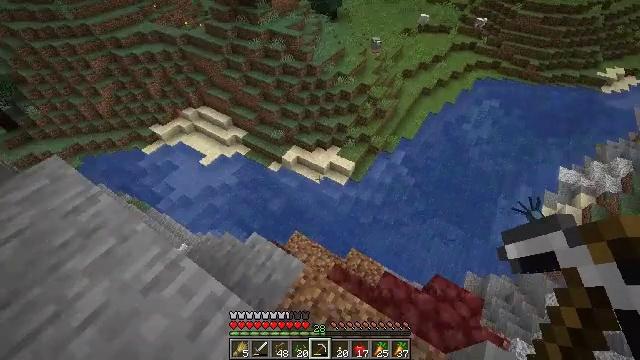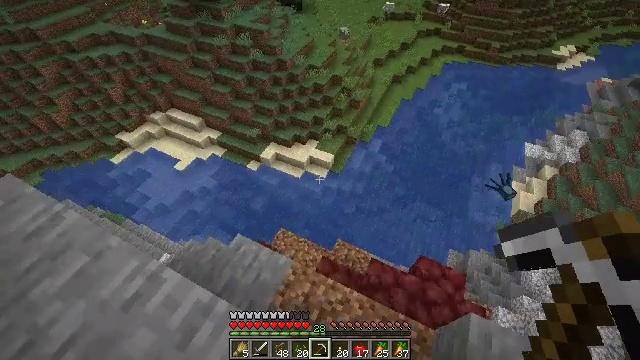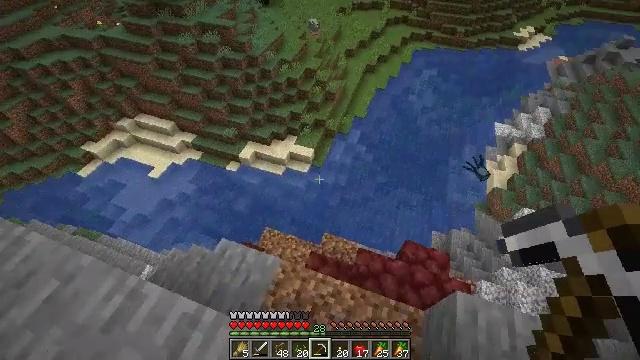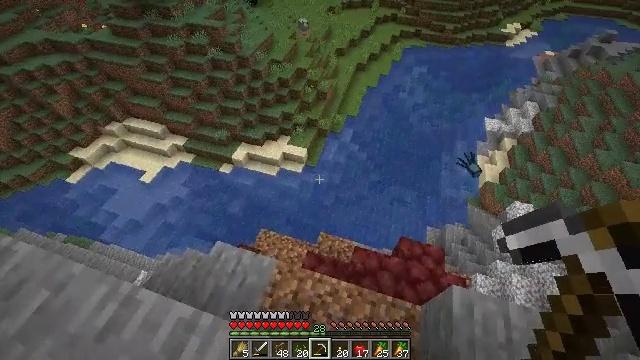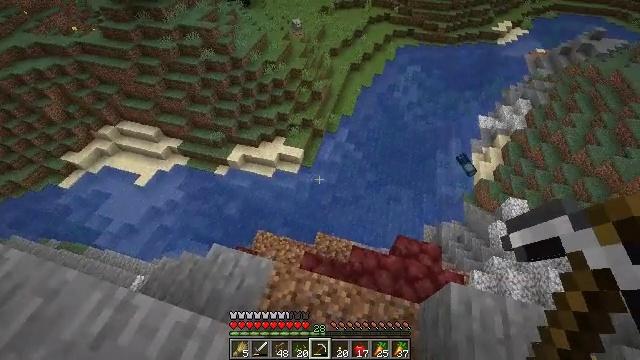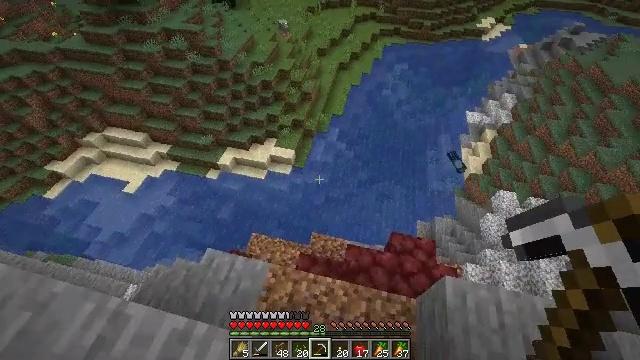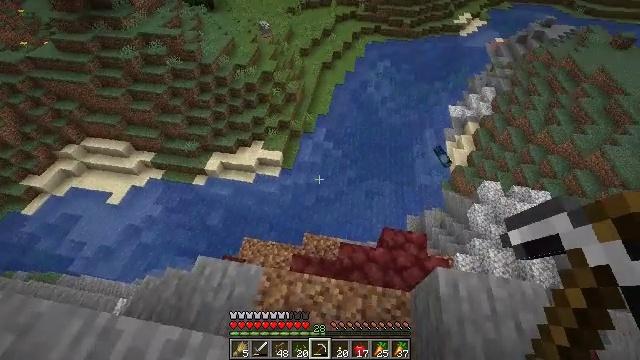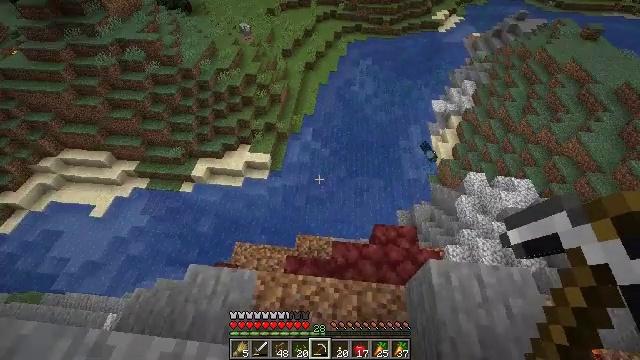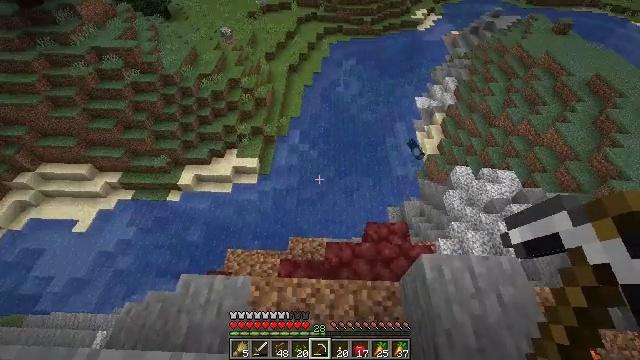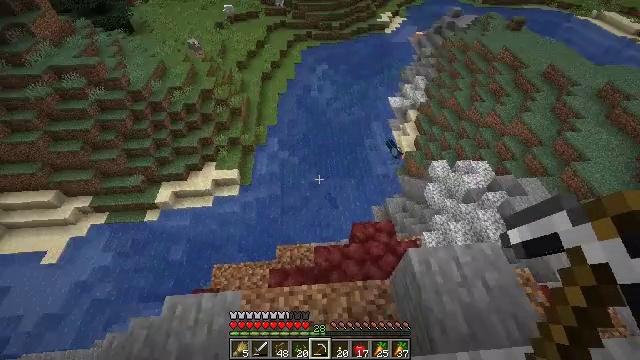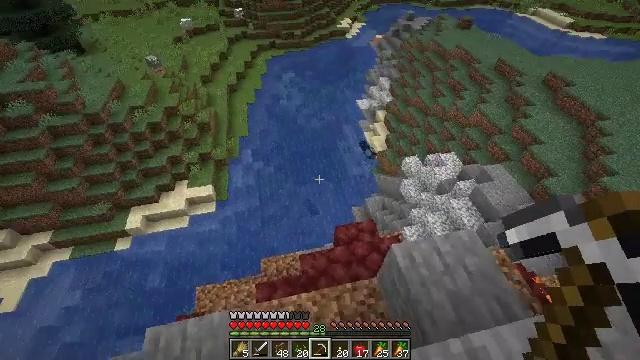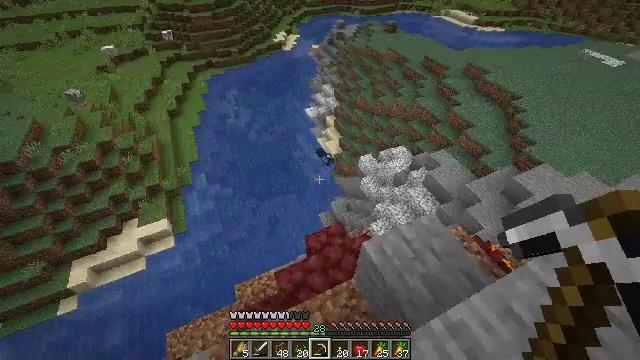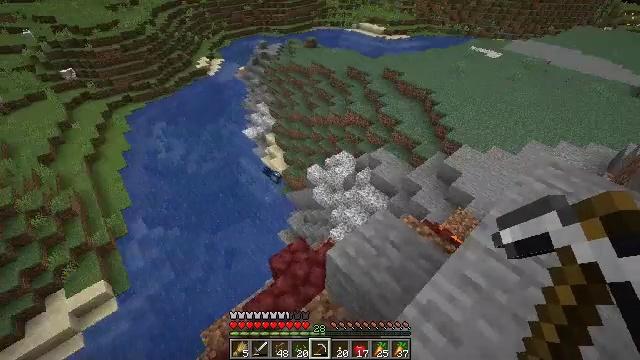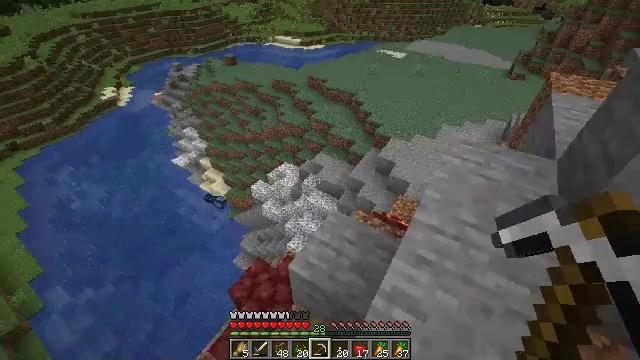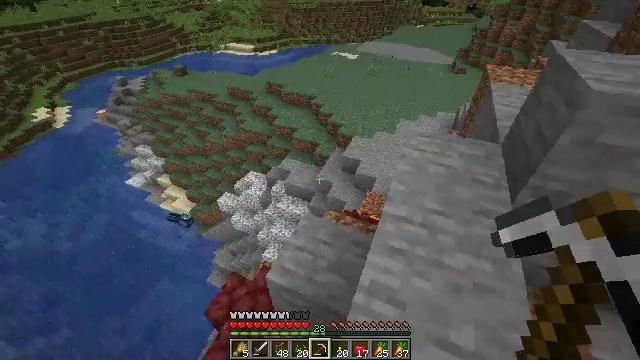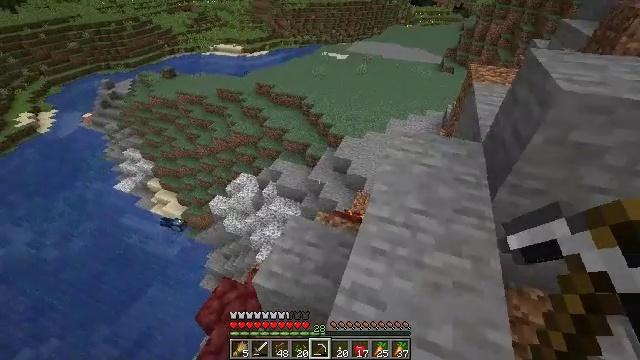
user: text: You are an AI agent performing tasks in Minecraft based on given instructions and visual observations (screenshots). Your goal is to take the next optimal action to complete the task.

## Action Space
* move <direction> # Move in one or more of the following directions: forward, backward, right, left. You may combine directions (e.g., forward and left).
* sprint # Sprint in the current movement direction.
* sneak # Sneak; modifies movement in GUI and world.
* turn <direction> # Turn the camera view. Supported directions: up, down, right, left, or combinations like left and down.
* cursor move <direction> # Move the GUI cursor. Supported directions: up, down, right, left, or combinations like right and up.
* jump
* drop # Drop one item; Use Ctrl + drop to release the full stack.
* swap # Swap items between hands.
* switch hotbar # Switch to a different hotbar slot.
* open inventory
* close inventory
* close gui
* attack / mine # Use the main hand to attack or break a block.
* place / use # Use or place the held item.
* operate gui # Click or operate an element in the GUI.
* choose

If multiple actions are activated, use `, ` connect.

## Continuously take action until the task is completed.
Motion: motion action
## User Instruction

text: Mine the chest to collect it.
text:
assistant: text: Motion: turn right and down
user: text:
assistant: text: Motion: turn right and down
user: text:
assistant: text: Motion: turn right
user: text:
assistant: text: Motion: turn right
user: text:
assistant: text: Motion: turn right
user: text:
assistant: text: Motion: turn right
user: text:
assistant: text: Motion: turn right
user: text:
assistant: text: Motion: turn right
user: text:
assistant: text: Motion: turn right and up
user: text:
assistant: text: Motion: turn right and up
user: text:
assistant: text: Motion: turn right and up
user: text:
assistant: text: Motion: turn right and up
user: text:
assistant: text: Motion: turn right and up
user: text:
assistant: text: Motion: turn right
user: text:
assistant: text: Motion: move right, turn right
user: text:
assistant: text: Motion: move right
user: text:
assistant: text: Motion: move forward and move right
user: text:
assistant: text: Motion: move forward and move right
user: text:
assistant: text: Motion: move forward
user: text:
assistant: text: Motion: move forward
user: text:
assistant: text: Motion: move forward
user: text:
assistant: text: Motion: move forward
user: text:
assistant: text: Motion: move forward
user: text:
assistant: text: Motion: move forward
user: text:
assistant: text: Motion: move forward, turn right
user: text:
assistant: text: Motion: move forward, turn right and down
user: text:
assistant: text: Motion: move forward, turn right and down
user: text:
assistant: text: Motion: move forward, turn right and down
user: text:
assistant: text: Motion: turn right
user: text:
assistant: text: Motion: turn right and down